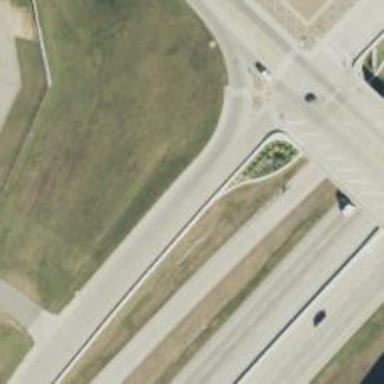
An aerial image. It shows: Asphalt road with frontage access. The road is classified as tertiary.